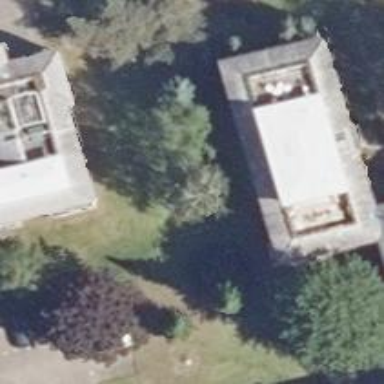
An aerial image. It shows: Hipped-roof building with apartments.